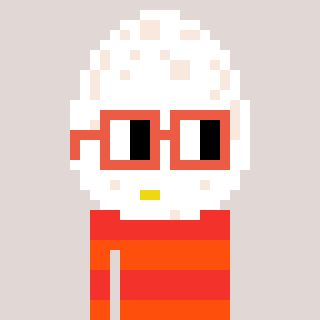
a pixel art character with square orange glasses, a egg-shaped head and a orange-colored body on a warm background